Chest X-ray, AP view. Patient: 56 years old, sex F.
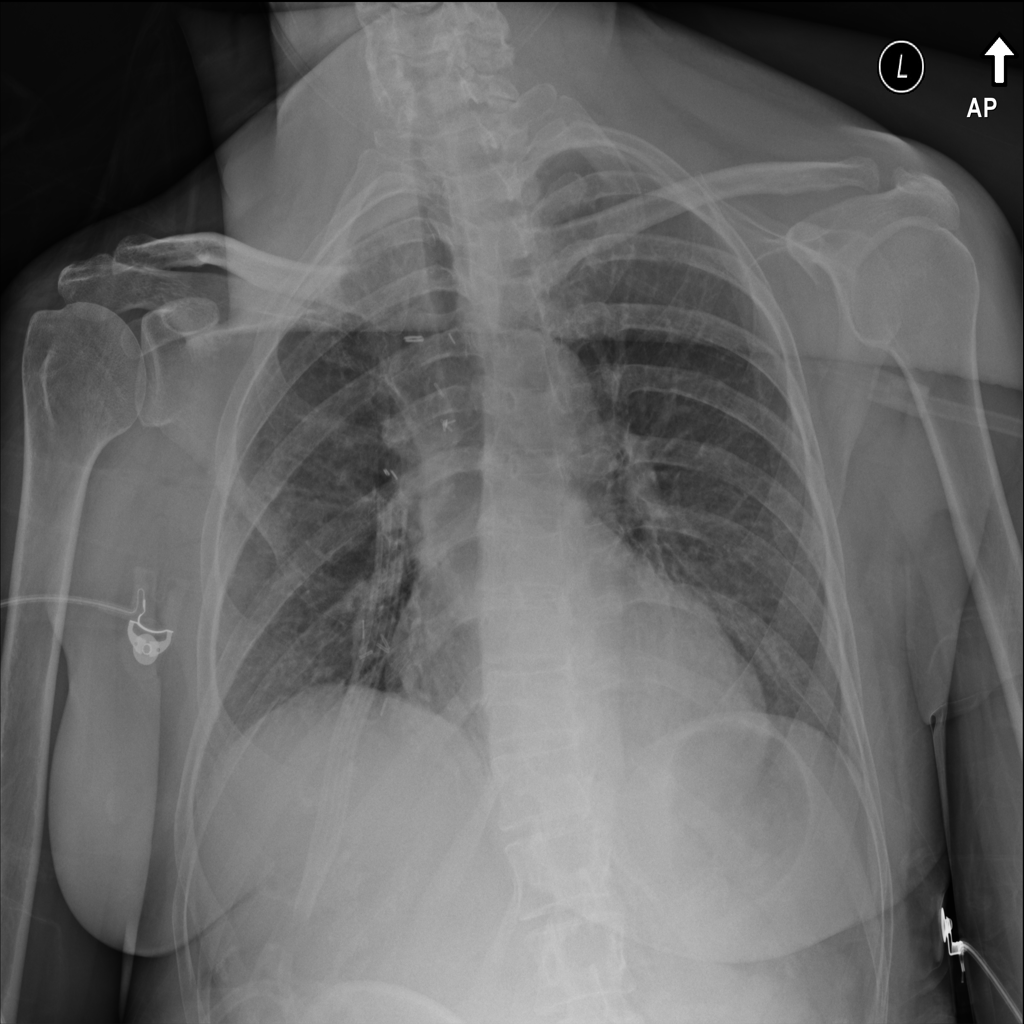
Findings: No Finding